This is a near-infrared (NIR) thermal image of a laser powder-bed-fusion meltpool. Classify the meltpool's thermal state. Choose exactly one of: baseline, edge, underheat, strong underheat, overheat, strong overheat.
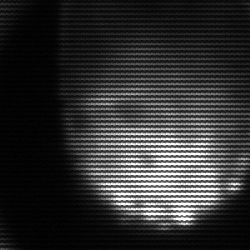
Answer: edge